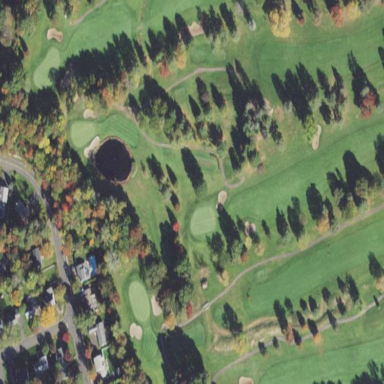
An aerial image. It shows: Grassy area designated as golf fairway.